Question: I have a 'Composite' called display that has children elements placed in an absolute layout. Throughout my program, these children can move around on the composite and overlap. I want to create a "priority" so I can choose which children are drawn on top of other elements. The children are a custom class named 'Llama' I made that extends 'Canvas'. I have an integer field that stores their priority, but I don't know how to make them display in the order I want them to display (based on the integer field). Here's an image of the program displaying what I mean by overlap.

Basically, they automatically choose an order of display based on the order they were added to the composite (as far as I can tell). How can I change that order to fit my priority field?
Thanks in advance!
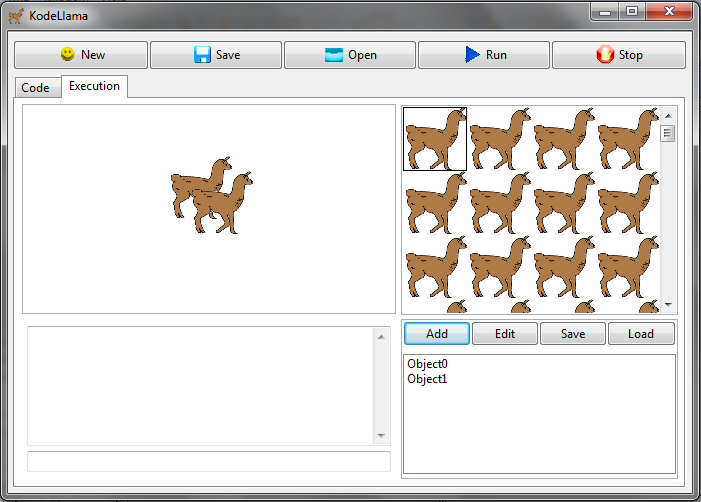
Answer: You need <URL>'.